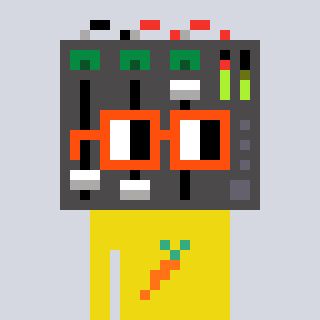
a pixel art character with square orange glasses, a mixer-shaped head and a yellow-colored body on a cool background